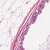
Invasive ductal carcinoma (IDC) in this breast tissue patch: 0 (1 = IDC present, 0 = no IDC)